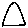
Label: triangle